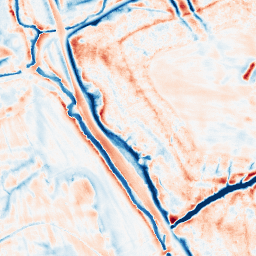
Category: edge_preserving
Decomposition family: bilateral
Decomposition parameters: d: 21
sigma_color: 25
sigma_space: 25
Upsampling method: quintic
Upsampling parameters: scale: 8
Upsampling scale: 8